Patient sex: F
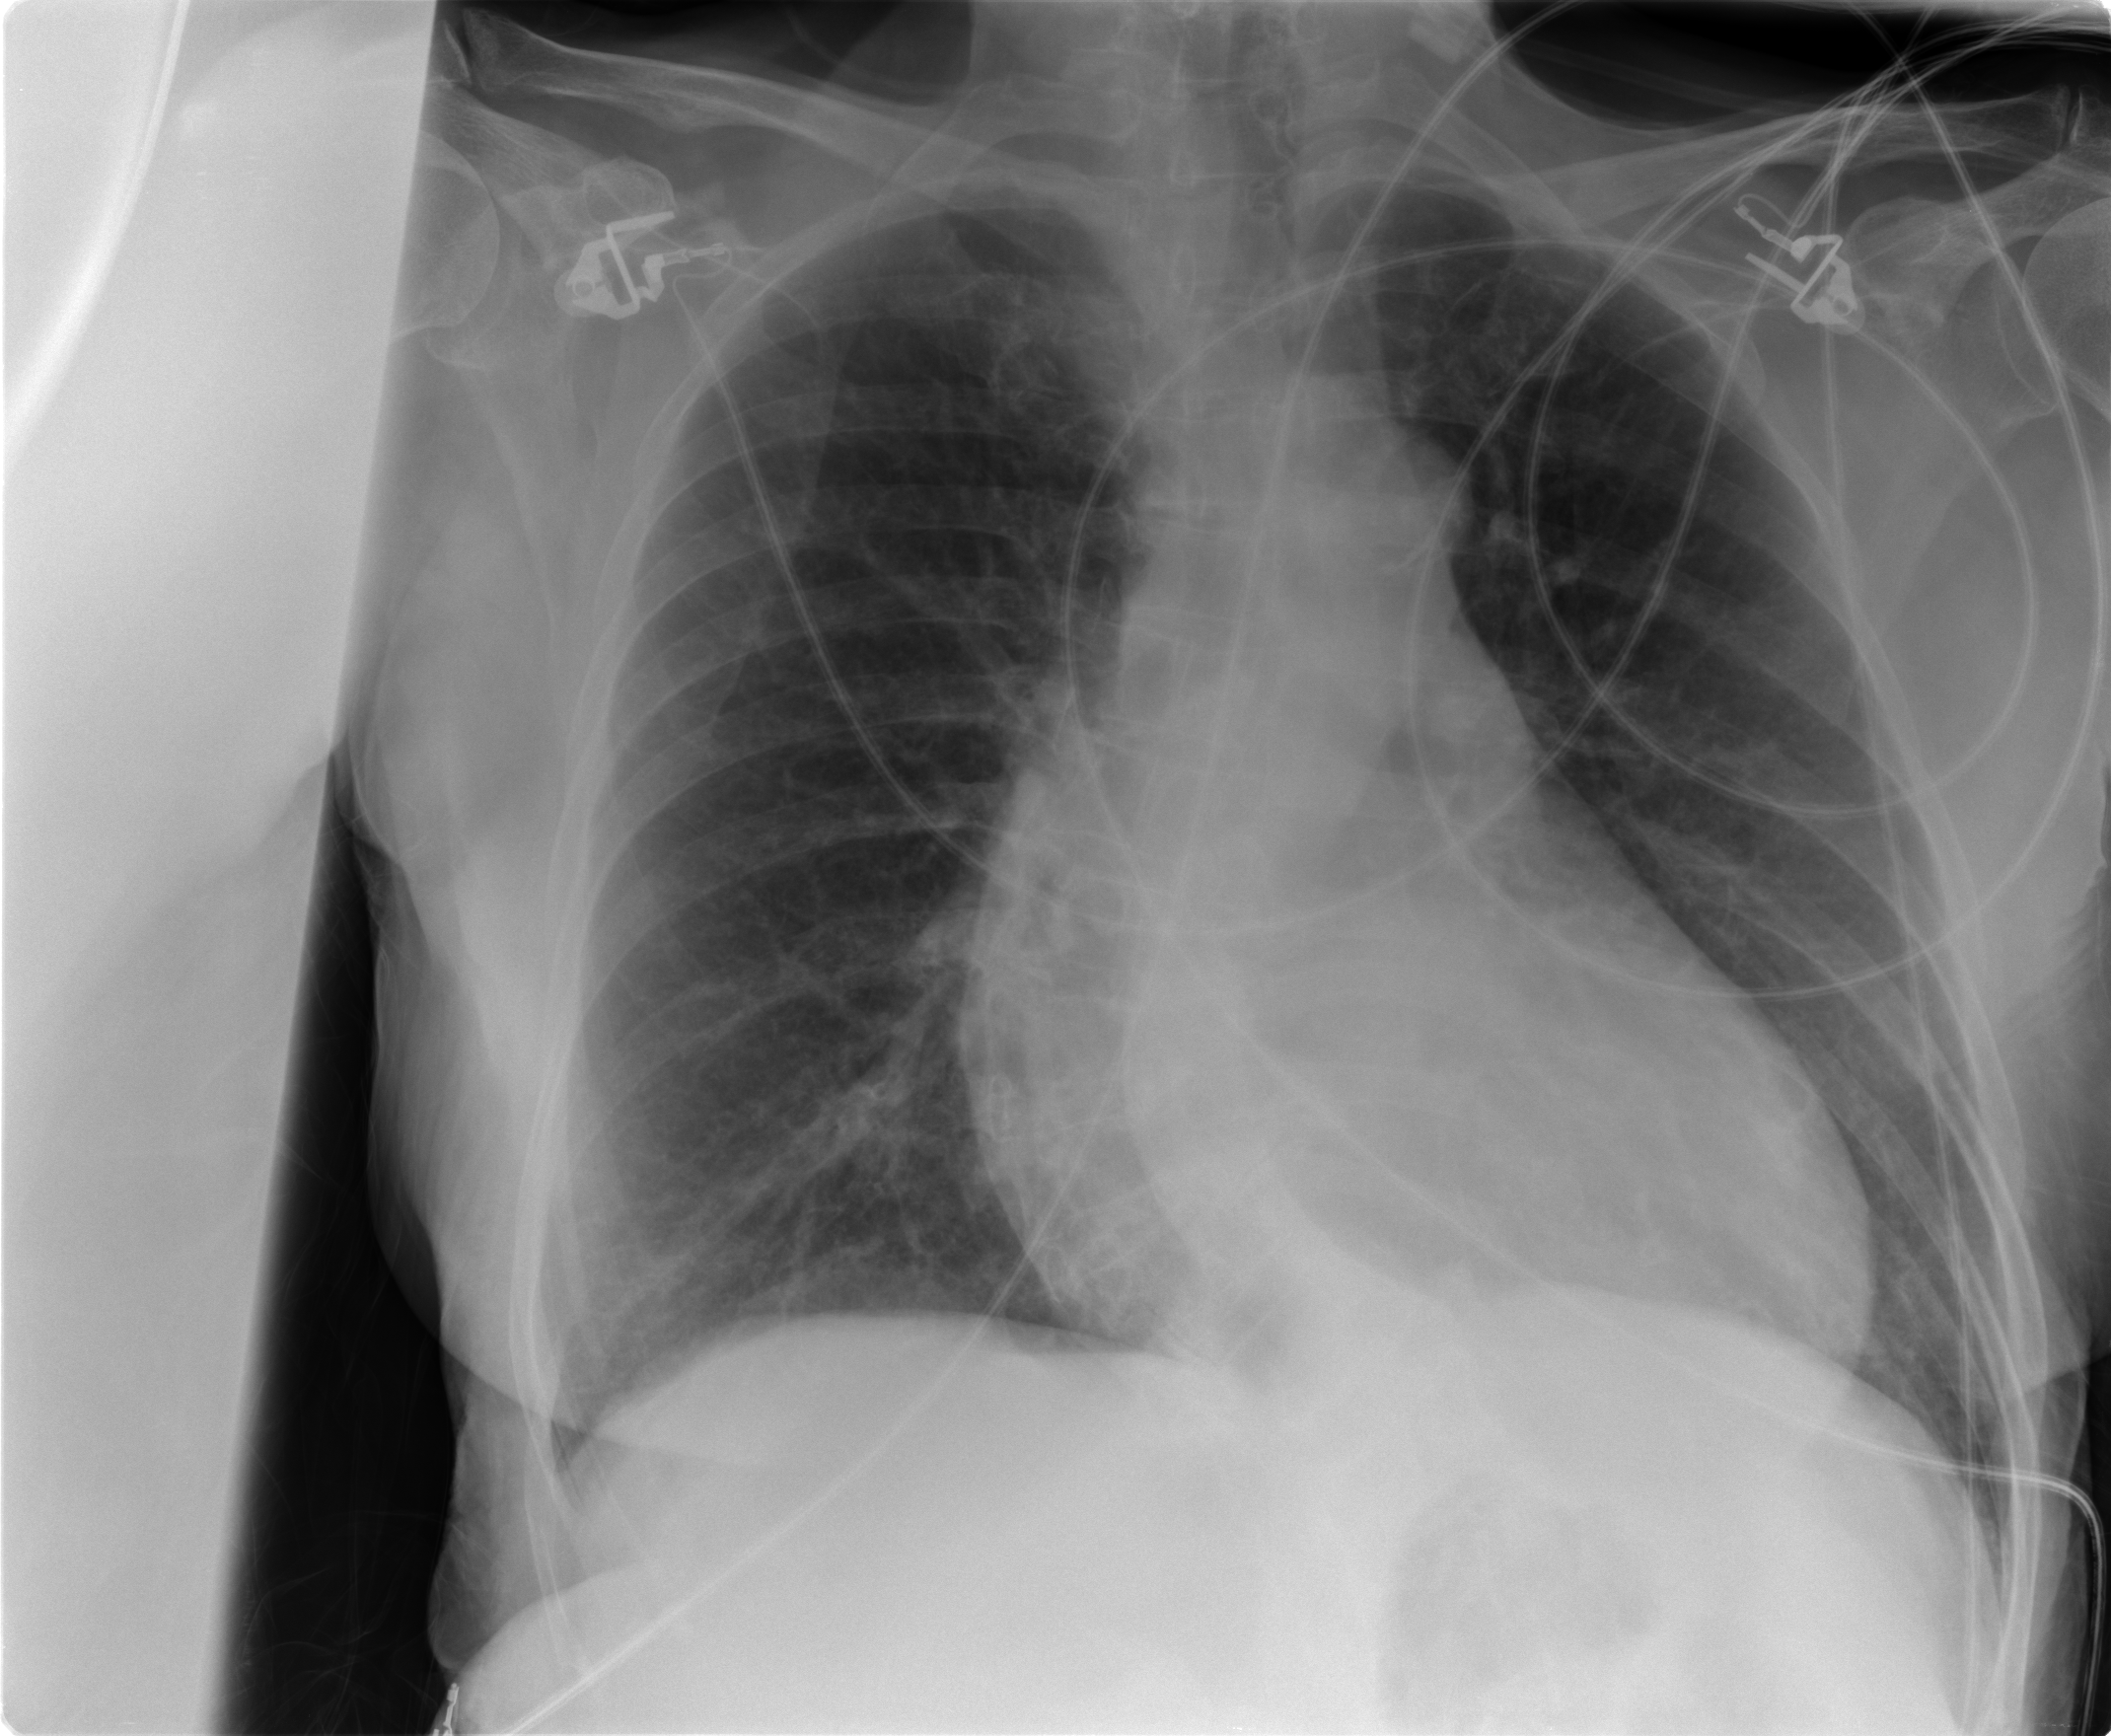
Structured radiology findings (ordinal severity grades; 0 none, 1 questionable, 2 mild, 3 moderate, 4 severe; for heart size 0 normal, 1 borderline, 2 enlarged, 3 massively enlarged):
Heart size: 2
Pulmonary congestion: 0
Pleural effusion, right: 0
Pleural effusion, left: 0
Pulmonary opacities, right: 0
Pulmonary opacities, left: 0
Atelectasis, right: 1
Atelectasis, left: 0